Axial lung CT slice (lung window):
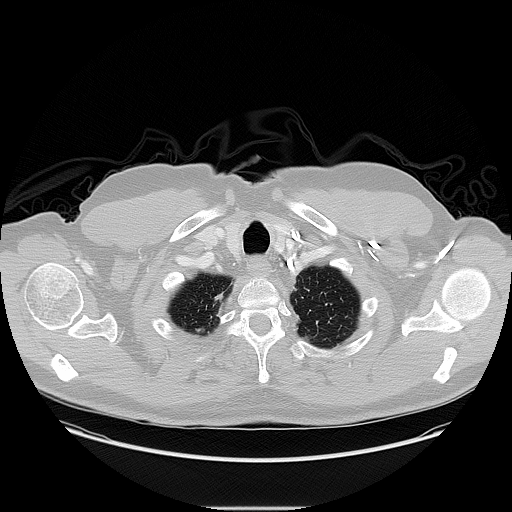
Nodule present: no